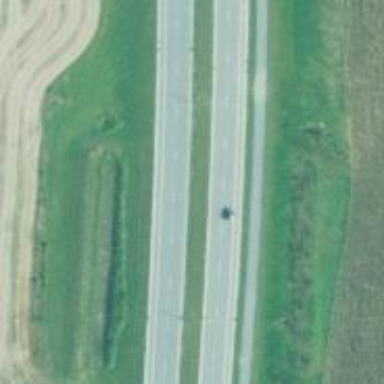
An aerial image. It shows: Secondary link road.